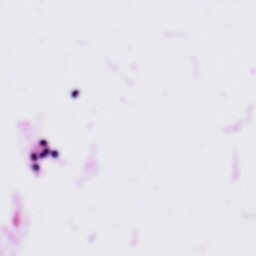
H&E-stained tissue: Tonsil